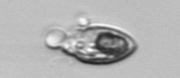
Label: Katodinium_or_Torodinium